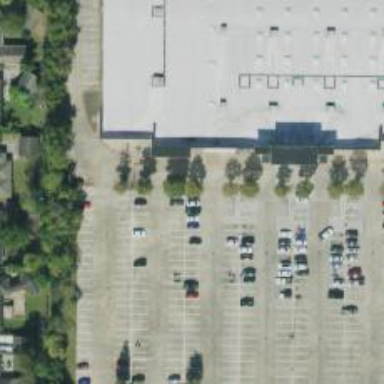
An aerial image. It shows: Parking space is available.